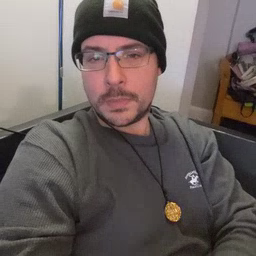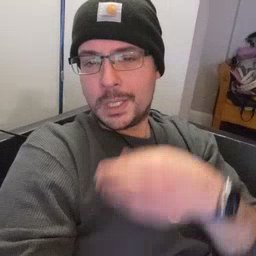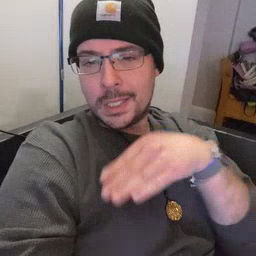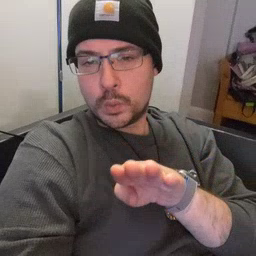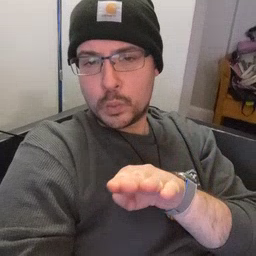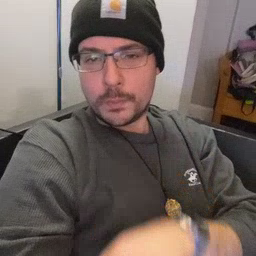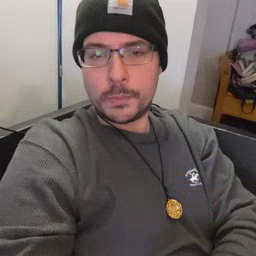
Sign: into